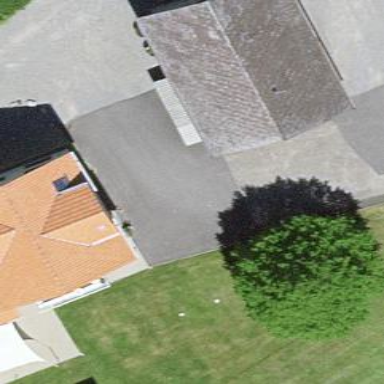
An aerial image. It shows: Garage.